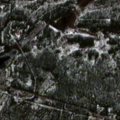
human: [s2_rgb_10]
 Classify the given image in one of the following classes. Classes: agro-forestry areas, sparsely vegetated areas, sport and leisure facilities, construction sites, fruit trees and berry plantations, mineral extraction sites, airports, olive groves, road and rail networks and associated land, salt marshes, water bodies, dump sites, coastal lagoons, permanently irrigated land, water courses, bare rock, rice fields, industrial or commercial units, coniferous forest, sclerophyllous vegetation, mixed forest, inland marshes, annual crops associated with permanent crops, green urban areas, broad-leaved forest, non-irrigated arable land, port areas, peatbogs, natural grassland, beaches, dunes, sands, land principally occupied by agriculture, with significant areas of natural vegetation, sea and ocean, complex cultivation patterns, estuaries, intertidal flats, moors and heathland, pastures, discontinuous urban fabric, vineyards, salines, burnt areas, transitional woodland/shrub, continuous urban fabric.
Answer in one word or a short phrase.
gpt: coniferous forest, mixed forest, transitional woodland/shrub